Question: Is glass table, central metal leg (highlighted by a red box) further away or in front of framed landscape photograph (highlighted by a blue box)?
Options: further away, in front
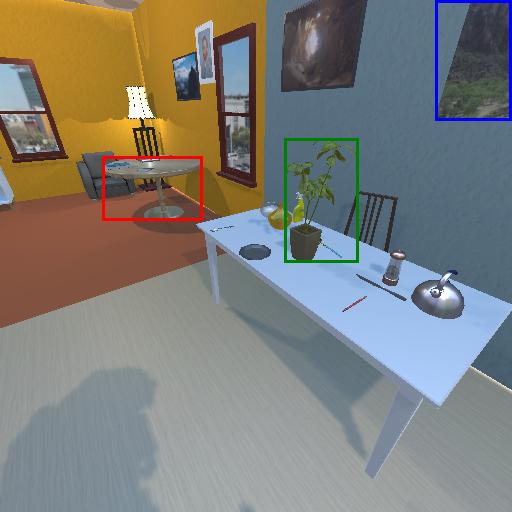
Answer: further away